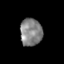
Tissue: skin
Cell type: Epithelial cells
Senescence score: 0.235
Nuclear area (px): 589
Mean DAPI intensity: 131.92